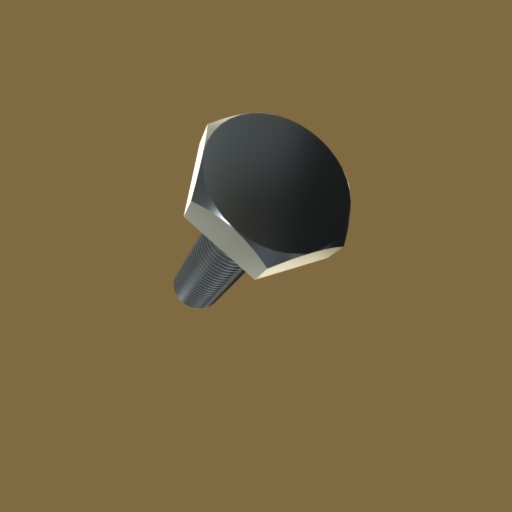
Label: bolt